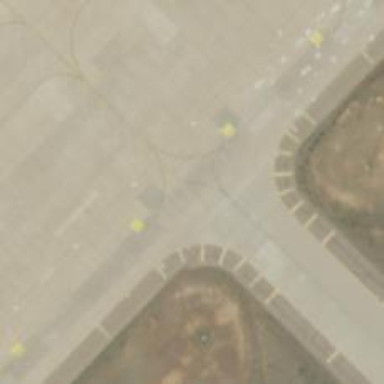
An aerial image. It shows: View of taxiway at the airport.